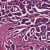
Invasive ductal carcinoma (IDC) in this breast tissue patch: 1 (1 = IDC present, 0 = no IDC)